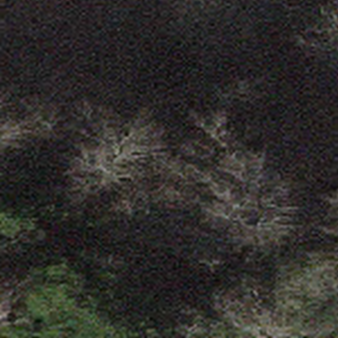
Label: other